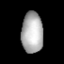
Tissue: lung
Cell type: Myeloid cells
Senescence score: 0.5855
Nuclear area (px): 861
Mean DAPI intensity: 174.749